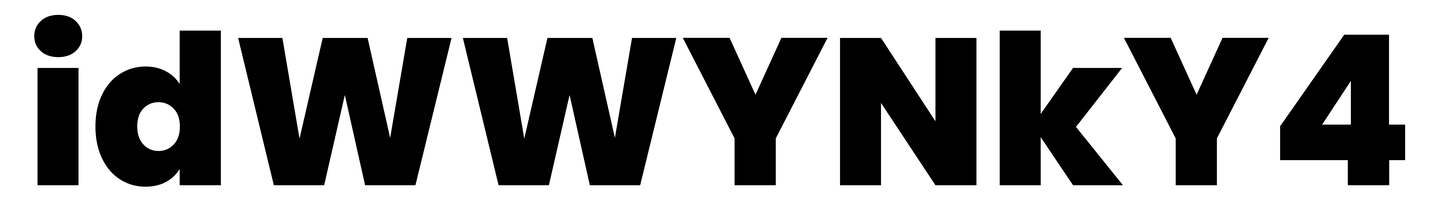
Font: Poppins-ExtraBold